Question:
What I am trying to do is ++ or -- the ORD value by selecting the id_phonebook.
Query:
'''
SELECT * FROM phonebook WHERE id_phonebook = '$entry_id' ALTER ORD-1
'''
Am I going the right way about this or do I need to make this query more sophisticated? Not much of a DB Admin.
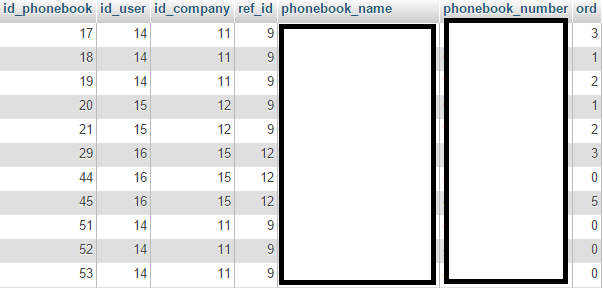
Answer: I believe you need an UPDATE statement.
To increment:
'''
update phonebook set ord=ord +1 where id_phonebook = '$entry_id'
'''
To decrement:
'''
update phonebook set ord=ord -1 where id_phonebook = '$entry_id'
'''
Reference:
- <URL>